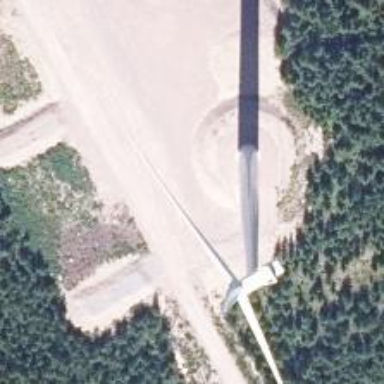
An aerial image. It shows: Wind generator powered by wind turbines of horizontal axis type. It is manufactured by Vestas.